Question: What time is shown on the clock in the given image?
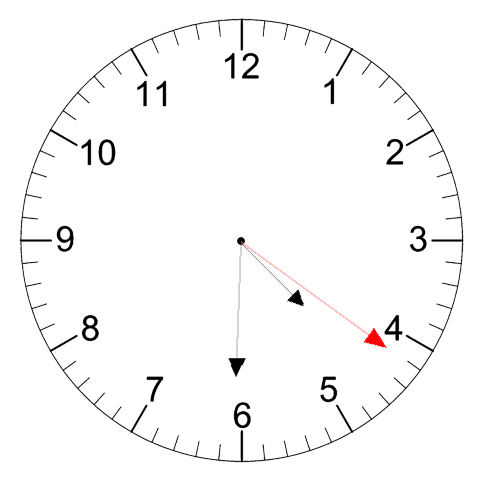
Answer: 04:30:21